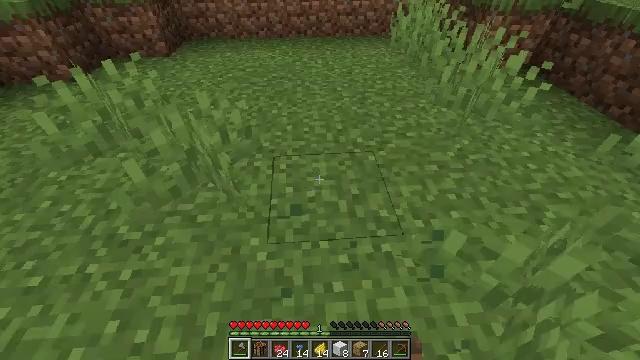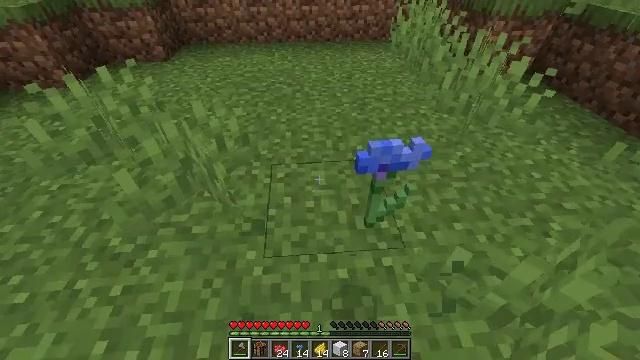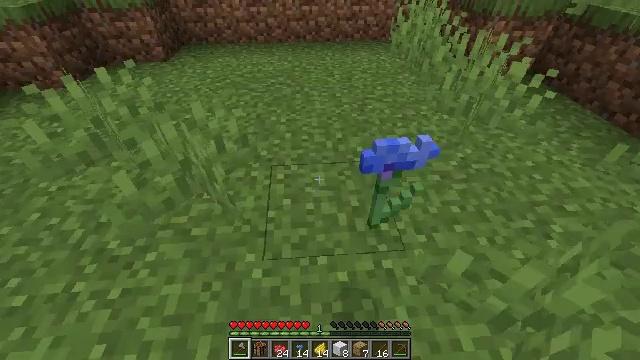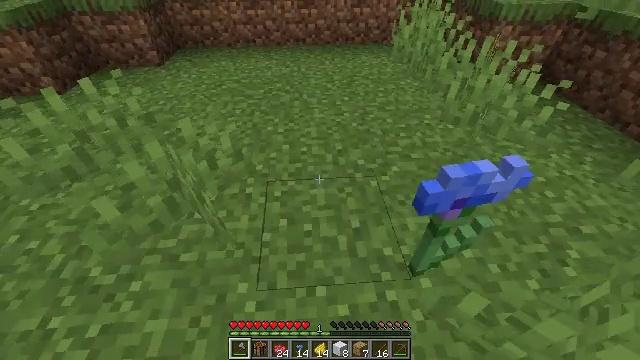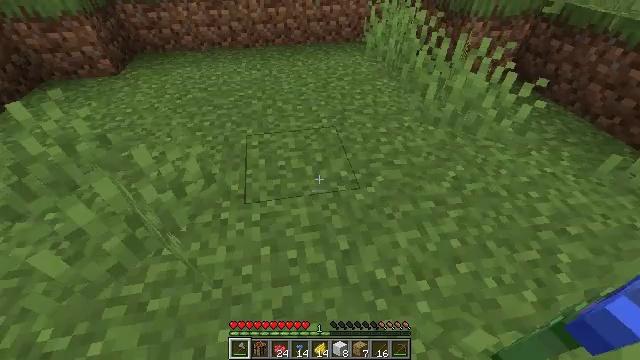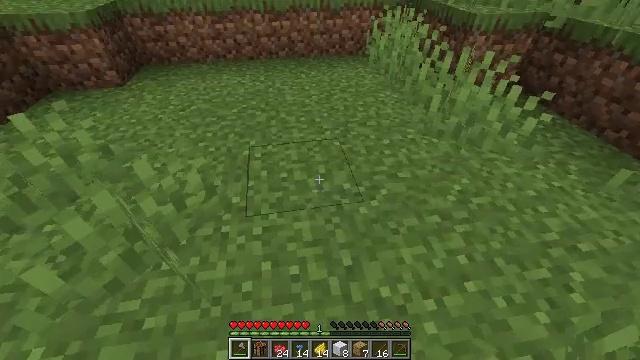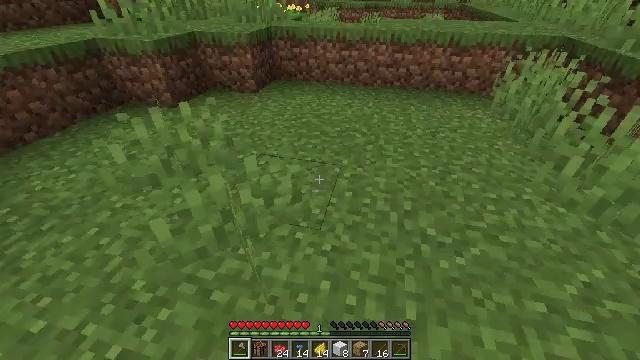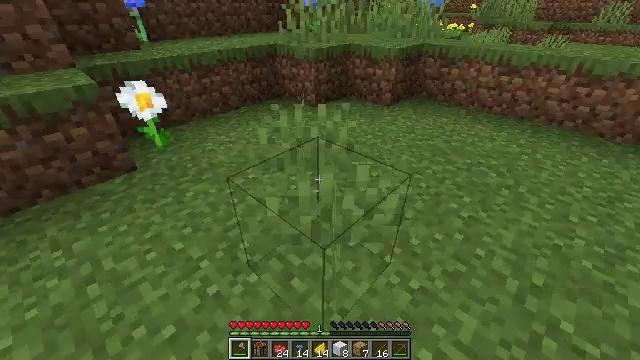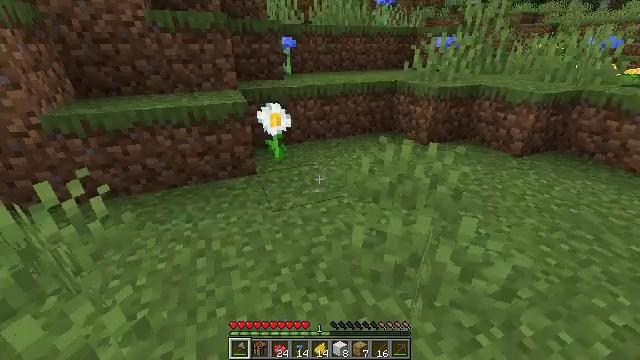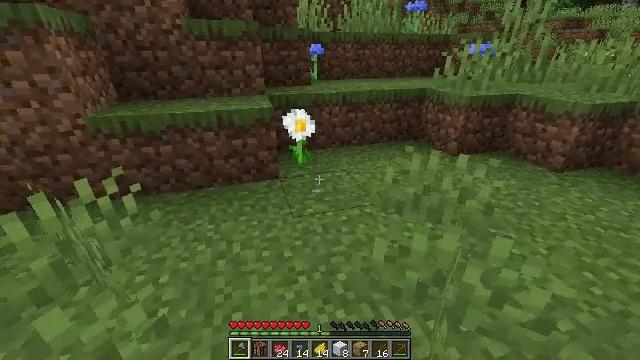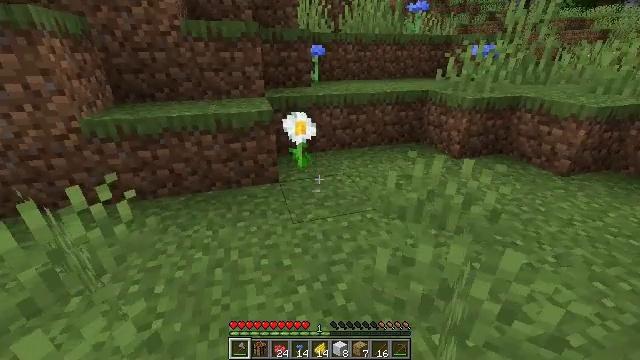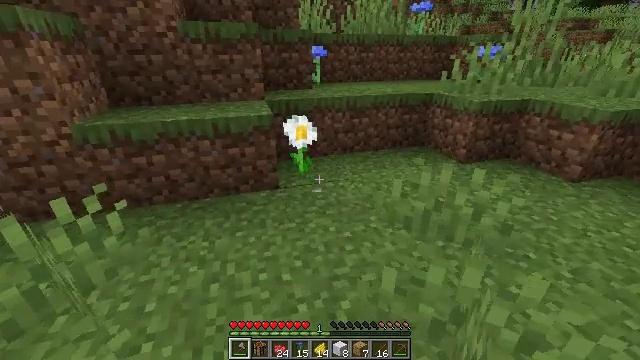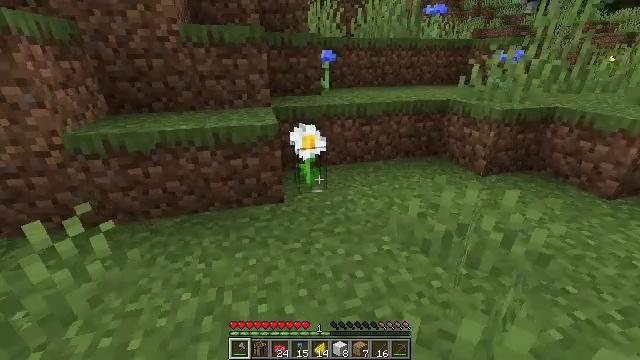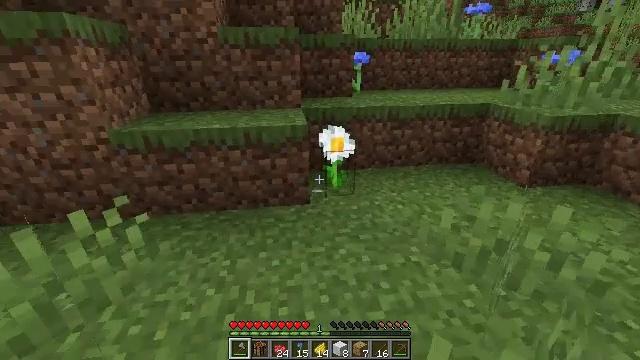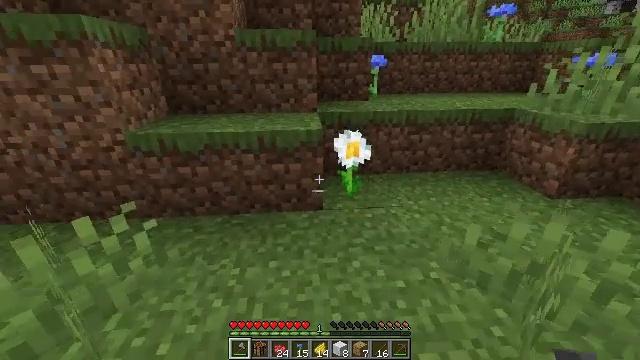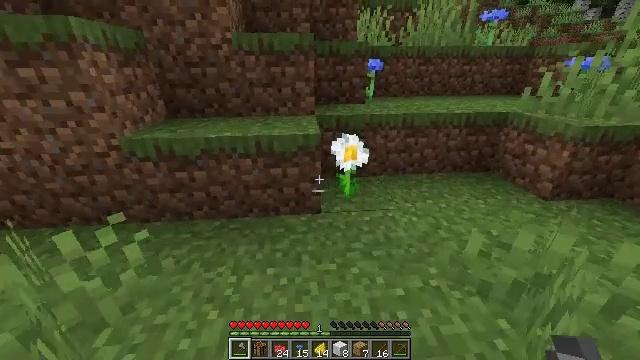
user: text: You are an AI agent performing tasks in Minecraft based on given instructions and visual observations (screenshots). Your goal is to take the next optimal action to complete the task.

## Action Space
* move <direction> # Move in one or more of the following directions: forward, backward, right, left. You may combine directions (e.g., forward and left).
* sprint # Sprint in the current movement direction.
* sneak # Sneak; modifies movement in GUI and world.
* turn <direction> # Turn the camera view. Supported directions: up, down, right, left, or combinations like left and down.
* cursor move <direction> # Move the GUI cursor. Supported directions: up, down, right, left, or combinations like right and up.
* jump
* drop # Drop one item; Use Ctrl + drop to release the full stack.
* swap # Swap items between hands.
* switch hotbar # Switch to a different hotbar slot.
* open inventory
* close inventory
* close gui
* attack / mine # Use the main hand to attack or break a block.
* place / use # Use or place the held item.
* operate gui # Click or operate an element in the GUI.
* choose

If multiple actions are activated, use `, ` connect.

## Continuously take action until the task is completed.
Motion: motion action
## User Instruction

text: Gather the oxeye daisy for crafting.
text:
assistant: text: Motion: move forward
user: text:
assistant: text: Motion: move forward
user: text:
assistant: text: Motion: move forward
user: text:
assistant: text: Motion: turn right
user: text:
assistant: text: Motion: turn up
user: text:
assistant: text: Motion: turn left and up
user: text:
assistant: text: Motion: turn left and up
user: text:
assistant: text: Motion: turn left and up
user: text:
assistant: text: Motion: move forward, turn left and up
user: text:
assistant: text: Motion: move forward
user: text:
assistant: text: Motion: move forward
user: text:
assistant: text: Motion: turn left
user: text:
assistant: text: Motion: move forward, turn left
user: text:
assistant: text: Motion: move forward, turn left
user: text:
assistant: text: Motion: move forward
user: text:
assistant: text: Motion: turn right
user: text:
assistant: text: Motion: turn right
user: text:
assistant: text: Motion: move forward, attack / mine
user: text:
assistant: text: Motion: move forward, attack / mine
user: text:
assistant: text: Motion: move forward, attack / mine
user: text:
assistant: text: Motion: move forward
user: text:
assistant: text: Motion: move forward
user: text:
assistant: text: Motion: move forward
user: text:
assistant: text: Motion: no_op